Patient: sex F, age 34
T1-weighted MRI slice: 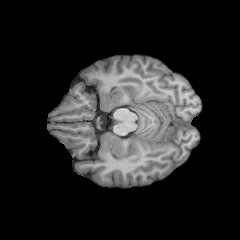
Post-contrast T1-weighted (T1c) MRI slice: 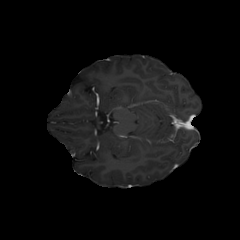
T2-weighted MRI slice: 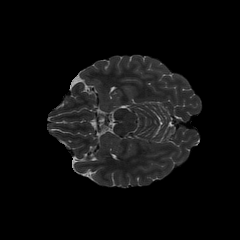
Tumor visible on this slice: no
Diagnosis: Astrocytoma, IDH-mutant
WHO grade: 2